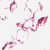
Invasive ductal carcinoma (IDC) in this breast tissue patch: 0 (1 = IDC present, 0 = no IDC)